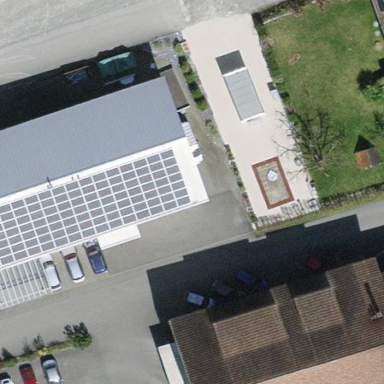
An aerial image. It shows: Solar power generator.